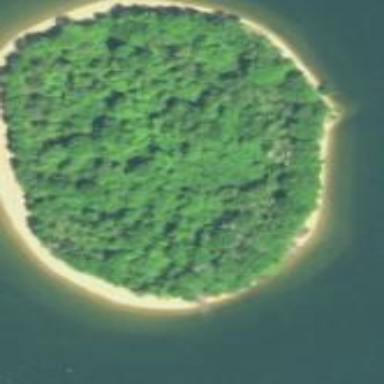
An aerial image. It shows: Image showing island.